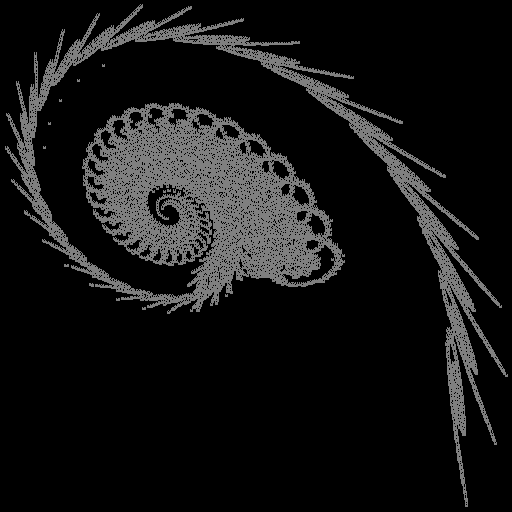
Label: fleabane